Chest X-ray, AP view. Patient: 41 years old, sex M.
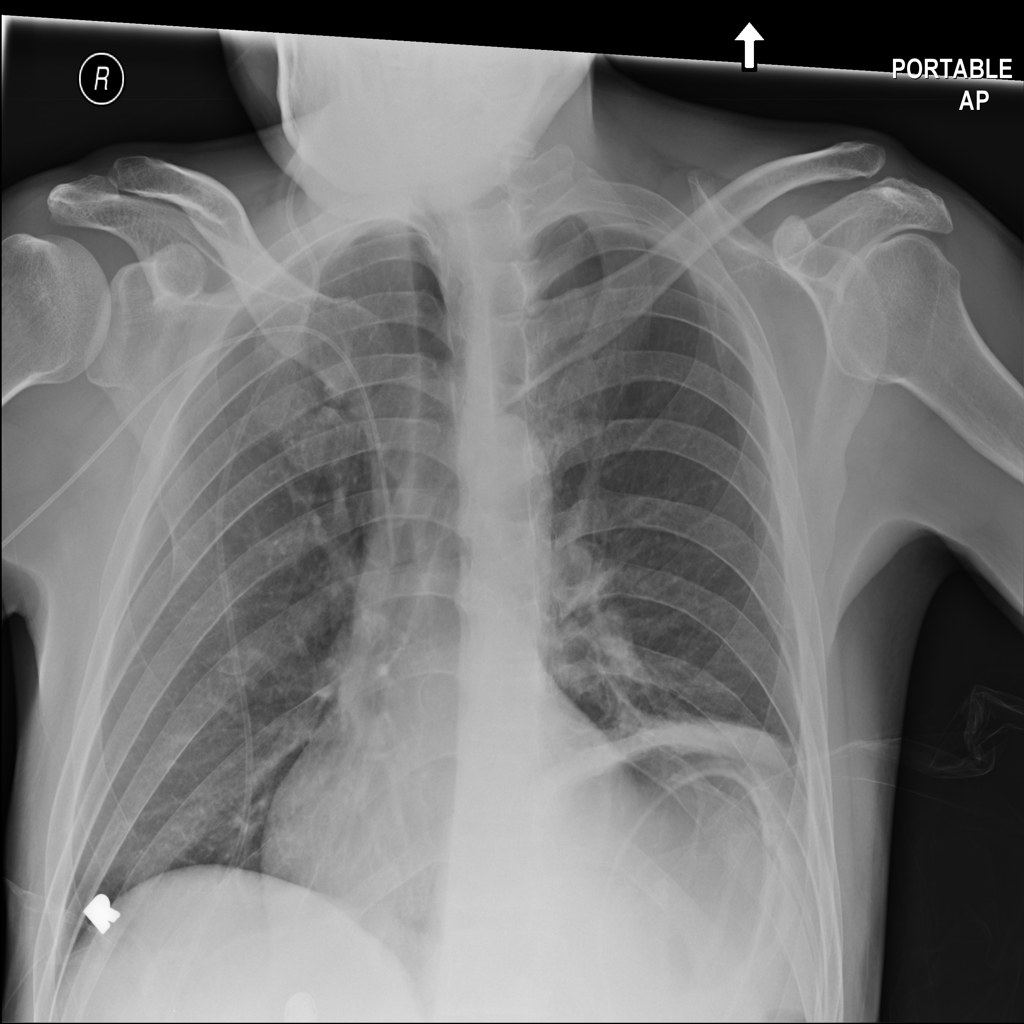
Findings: No Finding